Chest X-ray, AP view. Patient: 29 years old, sex F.
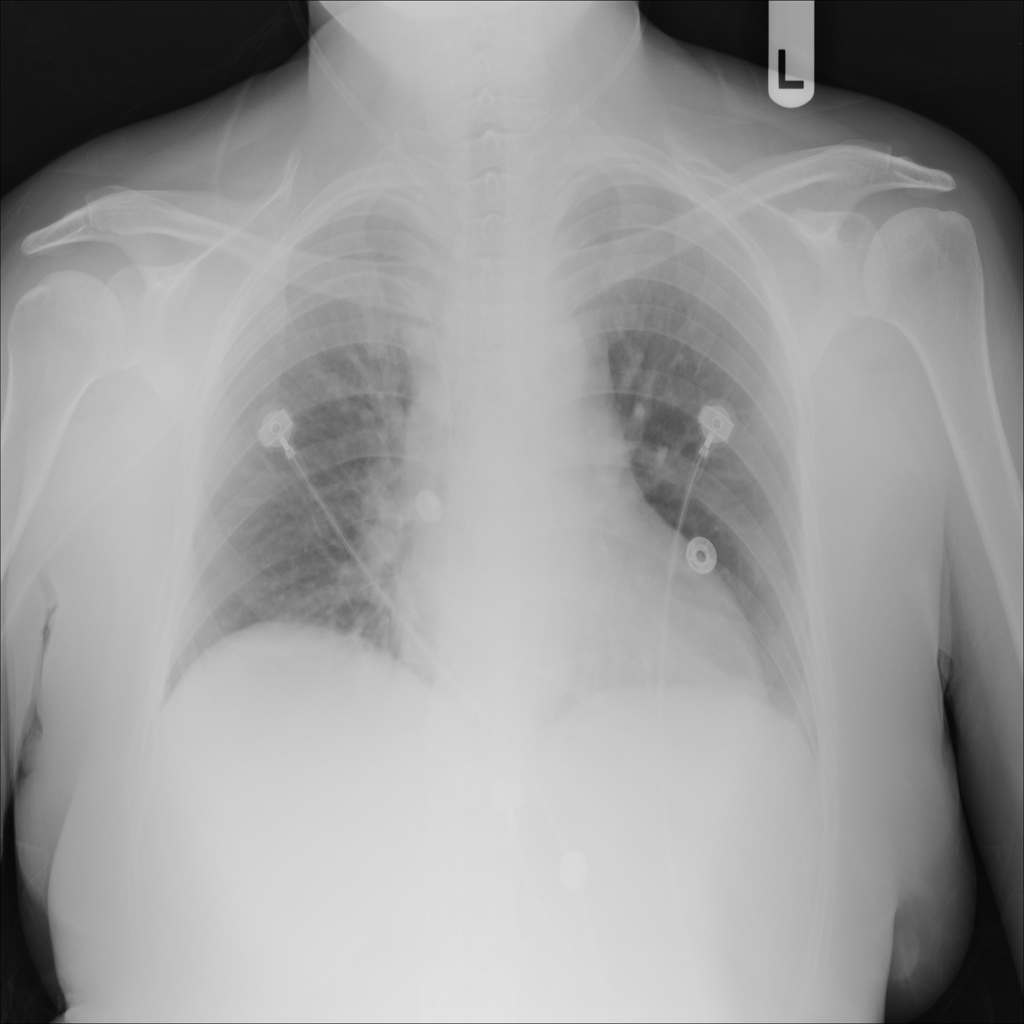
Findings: Atelectasis